Field crop: maize
Growth stage: 2
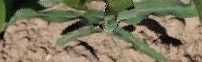
Species: maize